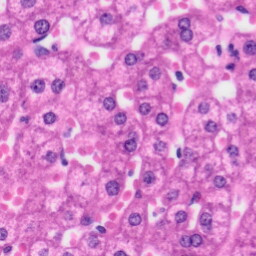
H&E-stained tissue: Liver